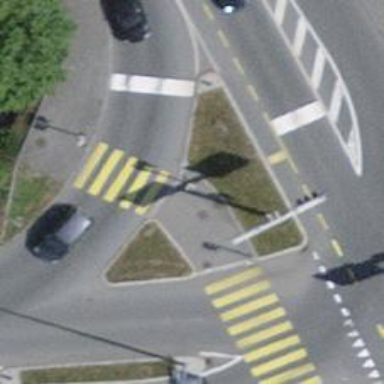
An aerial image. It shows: Footway located on traffic island.